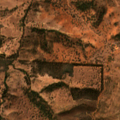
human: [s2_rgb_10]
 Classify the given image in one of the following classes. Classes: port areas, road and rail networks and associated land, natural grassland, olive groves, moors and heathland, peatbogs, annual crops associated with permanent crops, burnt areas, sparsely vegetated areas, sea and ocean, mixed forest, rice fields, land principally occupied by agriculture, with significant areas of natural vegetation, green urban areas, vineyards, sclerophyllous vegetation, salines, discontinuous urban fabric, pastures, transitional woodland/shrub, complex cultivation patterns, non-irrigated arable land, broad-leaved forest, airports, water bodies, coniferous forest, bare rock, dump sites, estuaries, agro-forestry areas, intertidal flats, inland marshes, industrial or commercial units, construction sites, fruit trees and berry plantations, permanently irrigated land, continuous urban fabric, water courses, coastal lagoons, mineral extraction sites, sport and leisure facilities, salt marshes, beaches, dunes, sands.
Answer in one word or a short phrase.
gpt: pastures, agro-forestry areas, transitional woodland/shrub